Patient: sex F, age 70
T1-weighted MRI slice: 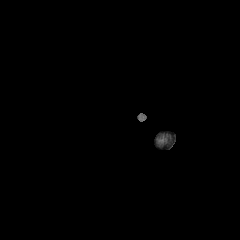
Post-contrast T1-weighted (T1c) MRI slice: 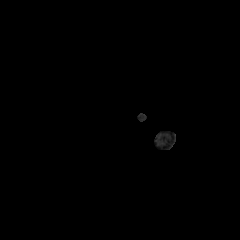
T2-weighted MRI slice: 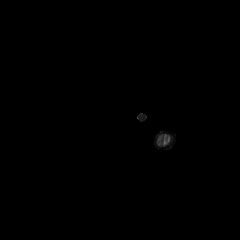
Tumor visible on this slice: no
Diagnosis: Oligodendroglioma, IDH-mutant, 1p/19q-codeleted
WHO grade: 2